Interaction volume radius: 5 \u00c5
Interaction volume height: 20 \u00c5
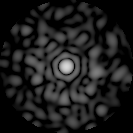
Disorder parameter: 0.8708